Field crop: tomato
Growth stage: 1
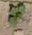
Species: solanum